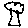
Label: tree